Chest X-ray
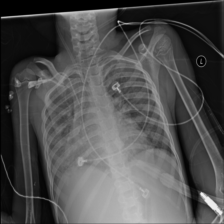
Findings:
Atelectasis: negative
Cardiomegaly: negative
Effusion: negative
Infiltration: negative
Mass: negative
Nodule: negative
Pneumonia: negative
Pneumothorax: negative
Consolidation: negative
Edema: negative
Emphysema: negative
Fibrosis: negative
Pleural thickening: negative
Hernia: negative